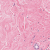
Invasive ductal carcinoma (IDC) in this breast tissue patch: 0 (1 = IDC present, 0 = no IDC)